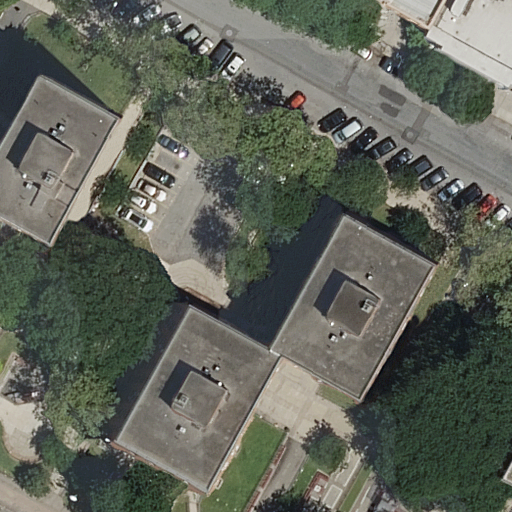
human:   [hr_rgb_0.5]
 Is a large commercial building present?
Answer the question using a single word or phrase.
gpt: no

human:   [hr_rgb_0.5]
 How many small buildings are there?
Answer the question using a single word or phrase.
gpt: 0

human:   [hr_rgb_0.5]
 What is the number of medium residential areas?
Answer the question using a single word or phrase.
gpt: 1

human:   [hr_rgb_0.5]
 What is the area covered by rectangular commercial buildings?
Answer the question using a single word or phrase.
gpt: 0m2

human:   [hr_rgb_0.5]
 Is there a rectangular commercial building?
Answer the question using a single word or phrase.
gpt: no

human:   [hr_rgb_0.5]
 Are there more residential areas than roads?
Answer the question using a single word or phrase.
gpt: no

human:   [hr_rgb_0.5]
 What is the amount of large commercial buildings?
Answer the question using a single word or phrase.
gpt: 0

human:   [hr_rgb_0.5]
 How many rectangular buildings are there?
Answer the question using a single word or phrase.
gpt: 2

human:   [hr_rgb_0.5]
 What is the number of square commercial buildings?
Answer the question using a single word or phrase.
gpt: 0

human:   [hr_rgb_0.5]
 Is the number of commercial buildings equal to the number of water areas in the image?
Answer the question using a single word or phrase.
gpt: yes

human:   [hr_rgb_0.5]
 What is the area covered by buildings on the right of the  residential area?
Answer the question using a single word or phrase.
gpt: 3526m2

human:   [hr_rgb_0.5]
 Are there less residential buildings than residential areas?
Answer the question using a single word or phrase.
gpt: no

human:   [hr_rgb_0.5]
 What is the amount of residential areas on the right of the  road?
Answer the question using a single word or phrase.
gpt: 0

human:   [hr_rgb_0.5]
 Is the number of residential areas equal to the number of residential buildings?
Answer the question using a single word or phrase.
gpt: no

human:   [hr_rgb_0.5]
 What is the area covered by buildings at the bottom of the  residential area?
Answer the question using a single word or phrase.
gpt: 2494m2

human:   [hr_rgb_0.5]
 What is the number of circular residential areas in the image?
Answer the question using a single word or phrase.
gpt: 0

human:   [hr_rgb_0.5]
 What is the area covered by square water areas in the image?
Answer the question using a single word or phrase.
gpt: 0m2

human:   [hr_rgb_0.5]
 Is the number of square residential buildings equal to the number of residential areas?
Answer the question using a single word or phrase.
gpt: no

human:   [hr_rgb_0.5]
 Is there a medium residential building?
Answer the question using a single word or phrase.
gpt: yes

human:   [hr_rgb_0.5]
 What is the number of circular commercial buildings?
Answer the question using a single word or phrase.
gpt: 0

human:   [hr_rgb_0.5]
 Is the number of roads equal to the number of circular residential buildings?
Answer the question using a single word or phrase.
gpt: no

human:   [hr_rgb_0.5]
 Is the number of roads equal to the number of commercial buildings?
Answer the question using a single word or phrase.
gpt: no

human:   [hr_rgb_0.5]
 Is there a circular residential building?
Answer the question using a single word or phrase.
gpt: no

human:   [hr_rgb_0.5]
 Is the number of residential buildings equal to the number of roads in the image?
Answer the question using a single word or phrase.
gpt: no

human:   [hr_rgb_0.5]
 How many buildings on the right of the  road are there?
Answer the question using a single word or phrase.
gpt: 2

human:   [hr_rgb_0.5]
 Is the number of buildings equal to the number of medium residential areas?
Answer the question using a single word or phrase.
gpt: no

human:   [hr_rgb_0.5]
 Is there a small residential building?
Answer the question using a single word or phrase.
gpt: no

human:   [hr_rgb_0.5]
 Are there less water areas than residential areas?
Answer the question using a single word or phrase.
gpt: yes

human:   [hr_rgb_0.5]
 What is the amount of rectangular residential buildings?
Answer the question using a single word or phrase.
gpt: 2

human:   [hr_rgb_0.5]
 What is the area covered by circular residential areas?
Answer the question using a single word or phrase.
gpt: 0m2

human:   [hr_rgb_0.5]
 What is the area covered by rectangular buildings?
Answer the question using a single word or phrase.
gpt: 794m2

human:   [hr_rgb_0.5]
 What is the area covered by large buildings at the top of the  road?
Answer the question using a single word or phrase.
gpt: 867m2

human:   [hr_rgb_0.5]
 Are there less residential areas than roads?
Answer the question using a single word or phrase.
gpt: no

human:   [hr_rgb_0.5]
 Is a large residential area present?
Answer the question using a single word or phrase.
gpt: no

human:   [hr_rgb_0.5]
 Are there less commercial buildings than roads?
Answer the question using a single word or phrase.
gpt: yes

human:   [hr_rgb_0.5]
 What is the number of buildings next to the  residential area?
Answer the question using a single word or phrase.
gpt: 5